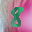
Label: 8